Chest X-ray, PA view. Patient: 35 years old, sex F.
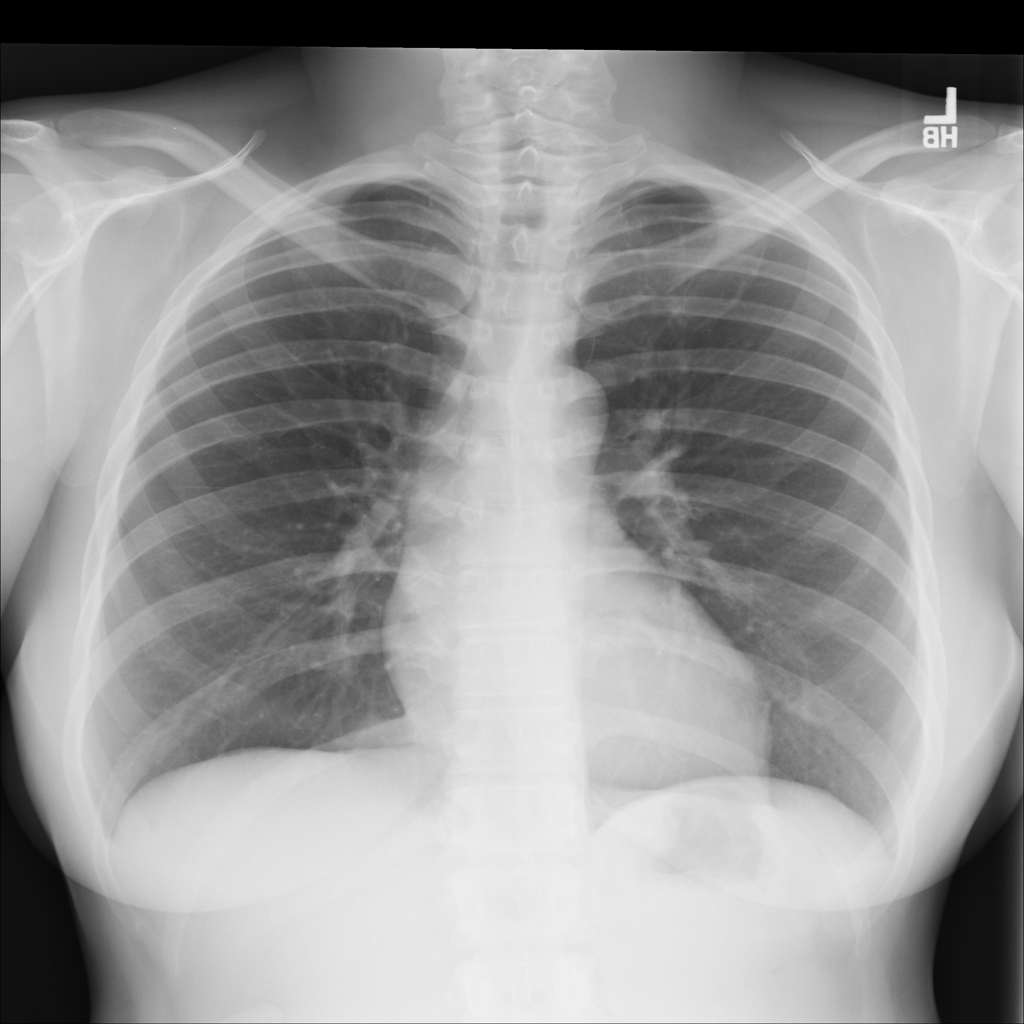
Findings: No Finding